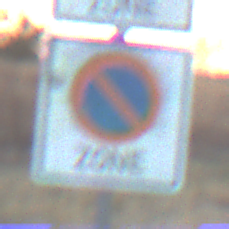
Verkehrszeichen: BeginnEingeschraenktesHalteverbotZone
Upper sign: BeginnZone20
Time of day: SunriseSunset
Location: Outdoor (Nature)
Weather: Clear
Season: Winter
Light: Natural